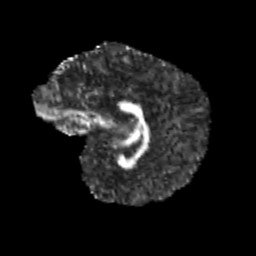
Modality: FA
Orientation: sagittal
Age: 12
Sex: female
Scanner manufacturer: siemens
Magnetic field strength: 3 T
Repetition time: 3.8 s
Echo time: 0.07 s